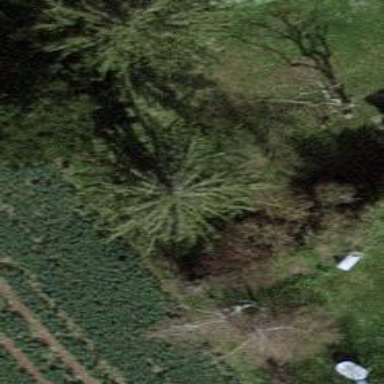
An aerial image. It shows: Evergreen needle-leaved tree.